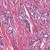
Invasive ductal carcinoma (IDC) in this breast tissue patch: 1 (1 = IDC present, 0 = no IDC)